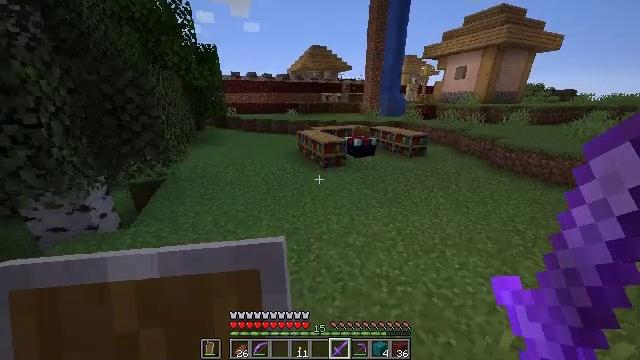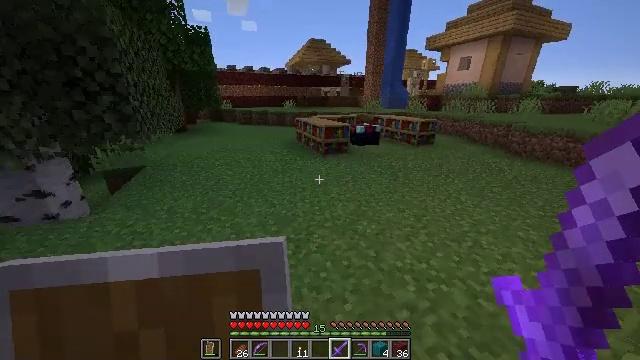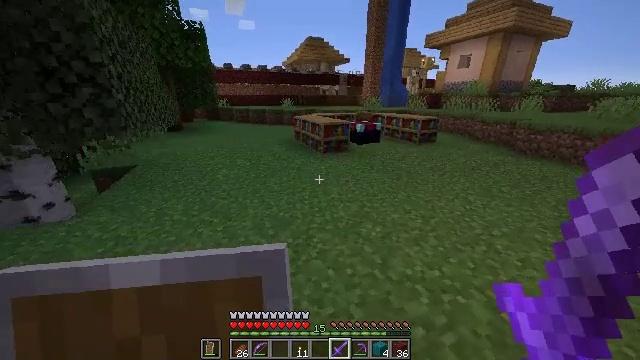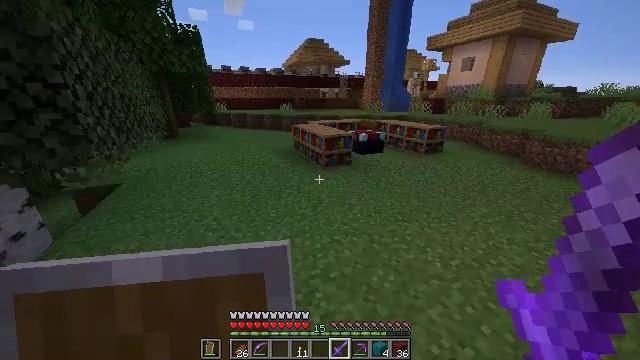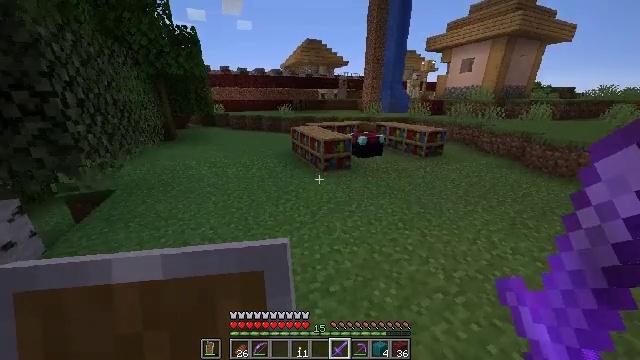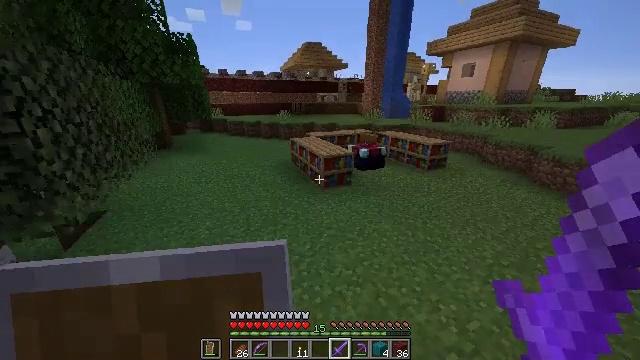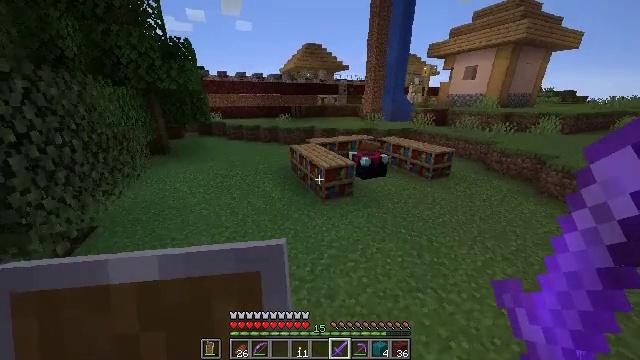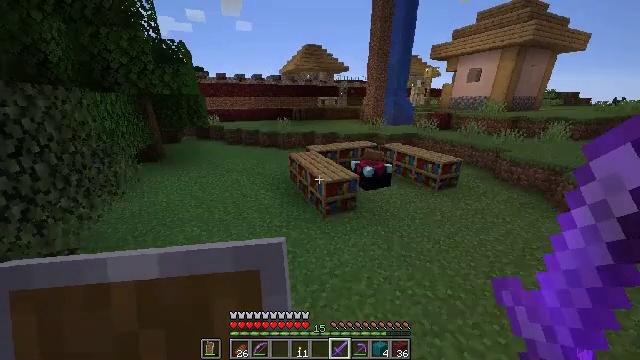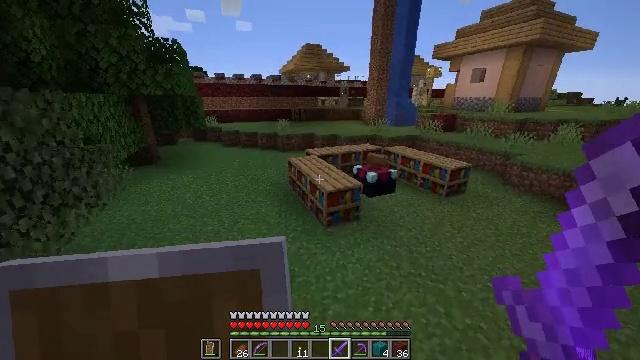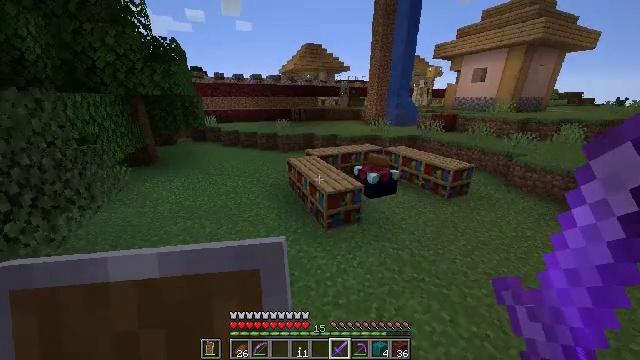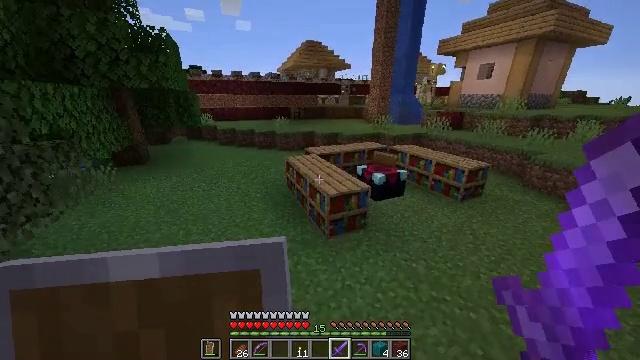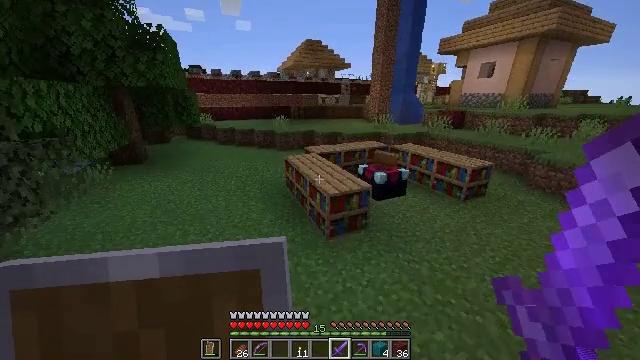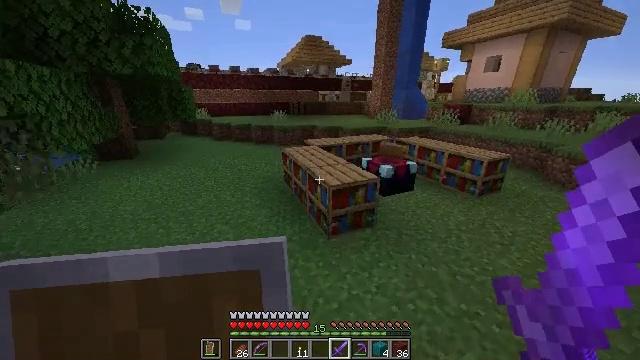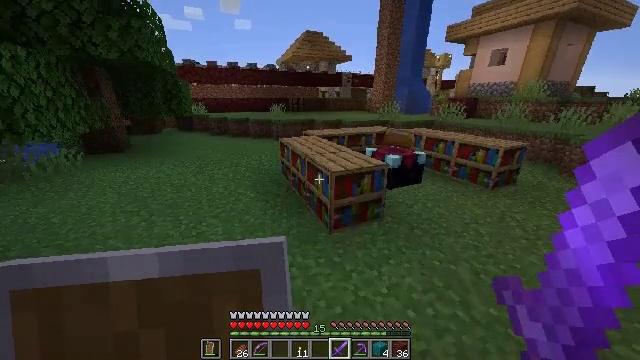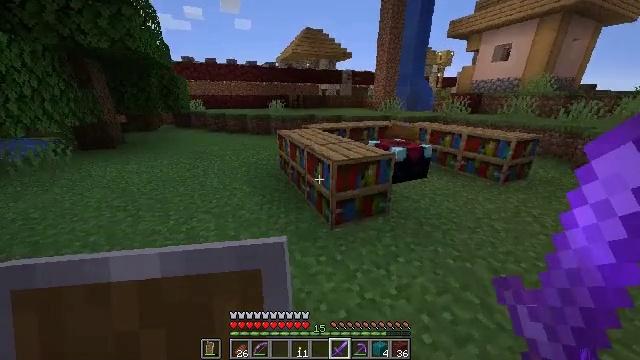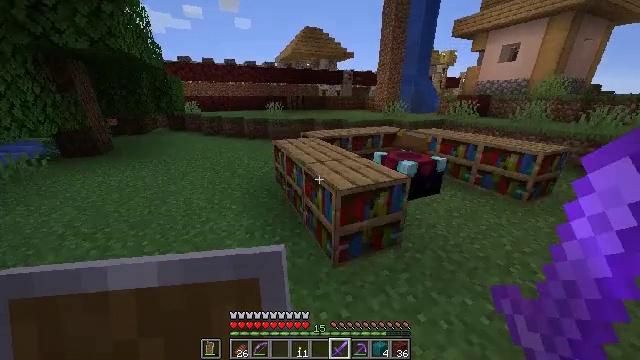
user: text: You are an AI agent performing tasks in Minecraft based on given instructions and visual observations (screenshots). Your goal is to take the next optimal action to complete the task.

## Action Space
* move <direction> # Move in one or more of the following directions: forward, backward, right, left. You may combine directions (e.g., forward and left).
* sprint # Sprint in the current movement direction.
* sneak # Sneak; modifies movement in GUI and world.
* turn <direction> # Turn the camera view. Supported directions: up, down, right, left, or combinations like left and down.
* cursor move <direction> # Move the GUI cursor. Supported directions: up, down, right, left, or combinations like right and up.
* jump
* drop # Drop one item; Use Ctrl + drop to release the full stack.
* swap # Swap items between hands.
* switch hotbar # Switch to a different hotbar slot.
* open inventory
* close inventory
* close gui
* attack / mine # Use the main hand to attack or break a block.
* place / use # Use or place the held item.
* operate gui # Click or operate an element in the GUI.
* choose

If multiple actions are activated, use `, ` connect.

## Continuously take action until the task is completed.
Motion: motion action
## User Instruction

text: Open the crafting table to make an ender eye.
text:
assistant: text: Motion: move forward, jump
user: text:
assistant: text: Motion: move forward, jump
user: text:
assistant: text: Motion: move forward, jump
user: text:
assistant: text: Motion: move forward, jump
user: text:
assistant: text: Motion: move forward, jump
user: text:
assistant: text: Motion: move forward, jump
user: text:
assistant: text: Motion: move forward, jump
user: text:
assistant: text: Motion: move forward
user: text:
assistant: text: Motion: move forward
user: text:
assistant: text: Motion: move forward
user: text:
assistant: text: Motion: move forward
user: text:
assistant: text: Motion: move forward
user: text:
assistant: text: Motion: move forward
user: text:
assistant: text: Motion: move forward, jump
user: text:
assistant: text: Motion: move forward, jump
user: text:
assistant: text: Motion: move forward, jump
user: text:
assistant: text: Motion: move forward
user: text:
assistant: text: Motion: move forward
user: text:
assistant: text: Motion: move forward
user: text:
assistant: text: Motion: move forward
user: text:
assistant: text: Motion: move forward
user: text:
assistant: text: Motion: move forward
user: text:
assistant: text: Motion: move forward
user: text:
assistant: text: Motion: move forward, turn right
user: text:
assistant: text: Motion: move forward, turn right
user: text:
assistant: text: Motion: move forward, turn right
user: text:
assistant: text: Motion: move forward, turn right
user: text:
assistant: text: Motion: move forward, turn right
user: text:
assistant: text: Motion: move forward, turn right
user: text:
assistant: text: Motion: move forward, turn right